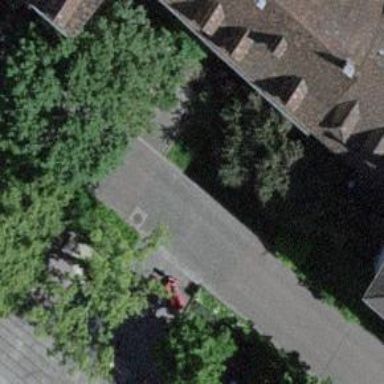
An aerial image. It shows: Footway with surface made of sett.